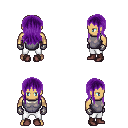
a pixel art fantasy rpg character, male body template, human, tanned skin, steel chest armor, white pants, purple unkempt hairstyle, metal gloves, maroon shoes, four views (front, back, left, right), 2x2 character sprite sheet, small pixel art, hard edges, no anti-aliasing